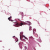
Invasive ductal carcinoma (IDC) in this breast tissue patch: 0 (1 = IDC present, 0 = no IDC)